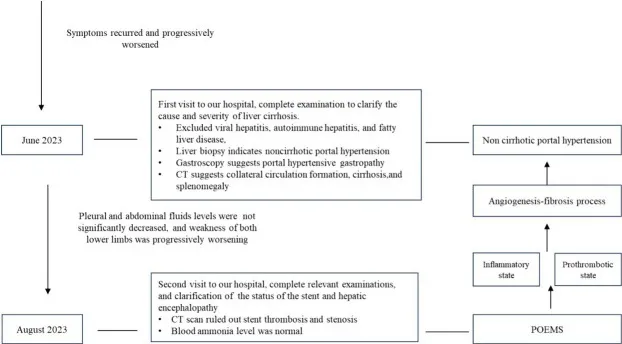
Diagnostic flow chart.
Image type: chart (chart)